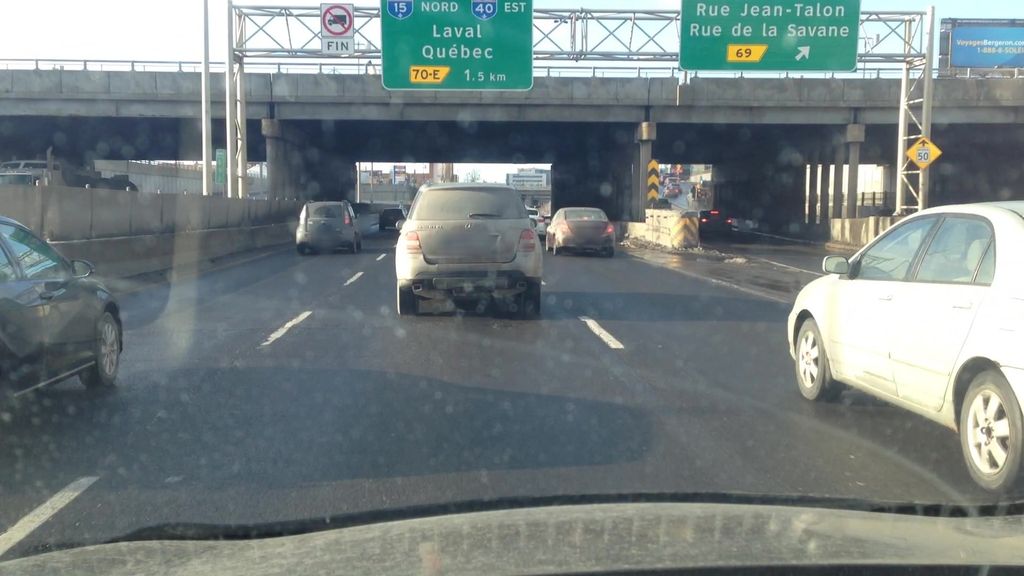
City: montreal